Current action and preconditions to check: trajectory_clear

Your task: For each precondition in the list above, predict whether it will hold at this action.

Consider the current scene as observed from the mobile robot's camera, and analyze the predicted future states of all dynamic agents (e.g., people, animals, vehicles, or any moving entities) within the NEXT SECOND.

IMPORTANT: Only answer "very likely" if you are absolutely certain—based on strong, clear evidence—that a dynamic agent will violate the precondition in the predicted future state. Do NOT answer "very likely" for unlikely, ambiguous, or low-probability risks.

Ask yourself for each precondition: Is there a high probability, with clear and convincing evidence, that the predicted future states of any dynamic agent will interfere with the predicted future state of the currently executing action within the NEXT SECOND, causing that precondition to fail?

Assess the risk level based on these predictions. Use "likely" or "very likely" if motions create a clear risk of interference.

Use "neutral" or "improbable" if agents are nearby but their predicted paths are clearly diverging or non-conflicting.

Failure Risk Categories: "very improbable", "improbable", "neutral", "likely", "very likely"

Answer Format: Output ONLY the probability_of_failure value from these categories: "very improbable", "improbable", "neutral", "likely", "very likely"

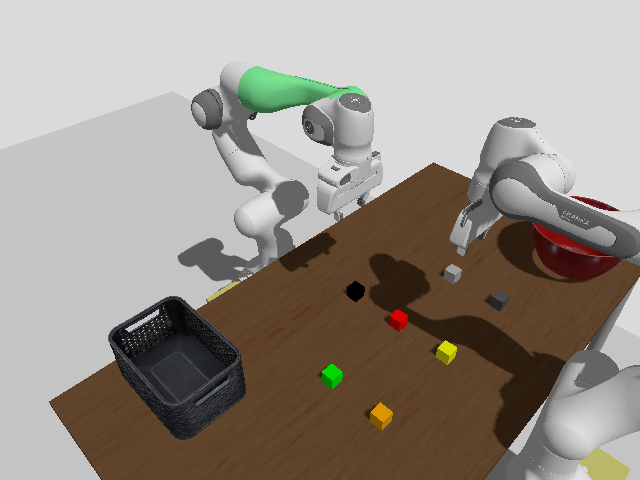

Answer: very improbable